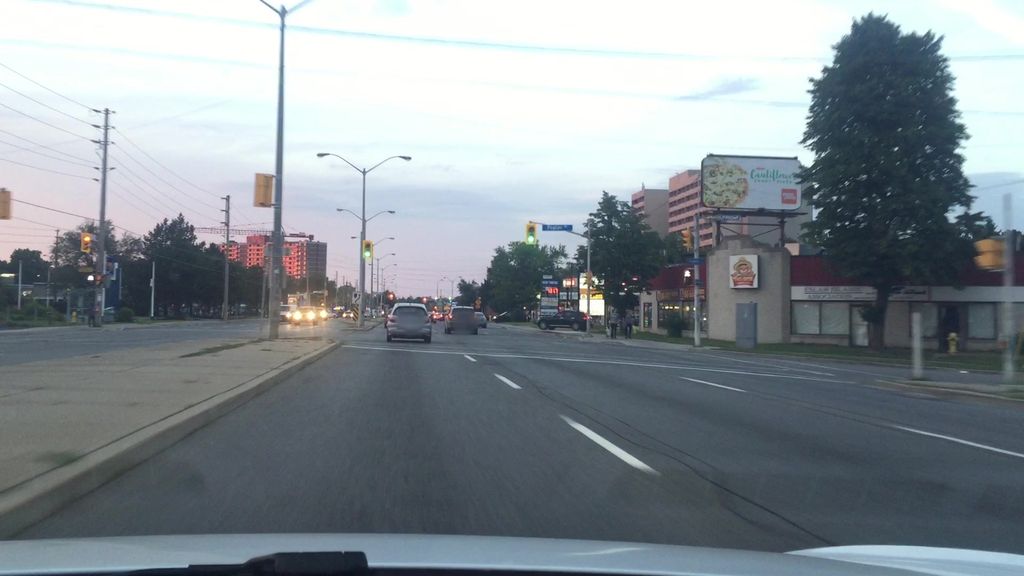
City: toronto